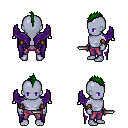
a pixel art fantasy rpg character, male body template, dark elf, purple skin, purple wings, magenta pants, green mohawk hairstyle, cloth bracers, dagger, four views (front, back, left, right), 2x2 character sprite sheet, small pixel art, hard edges, no anti-aliasing